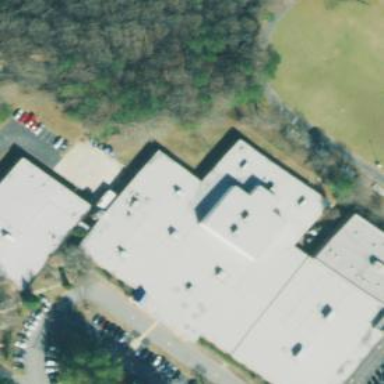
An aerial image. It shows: School building.